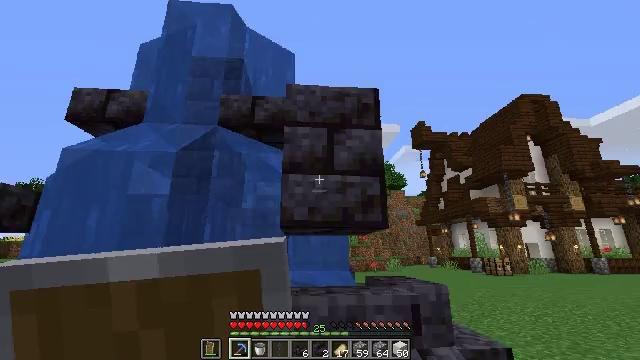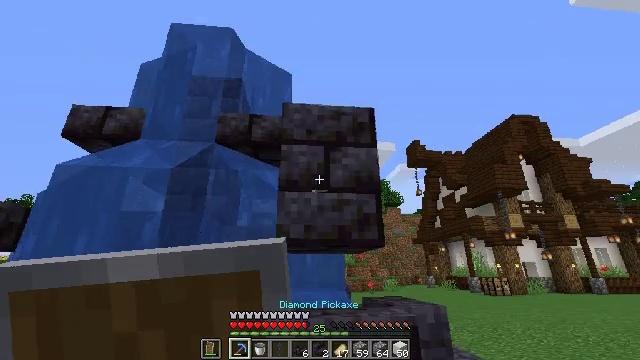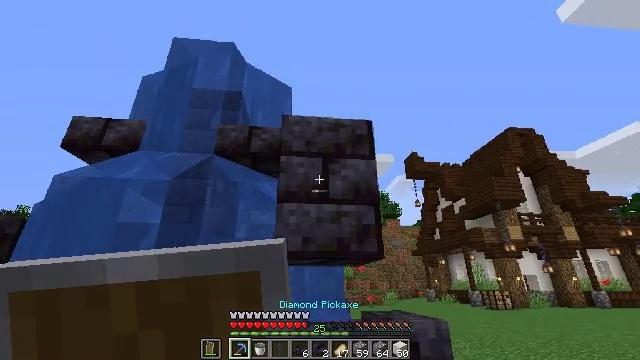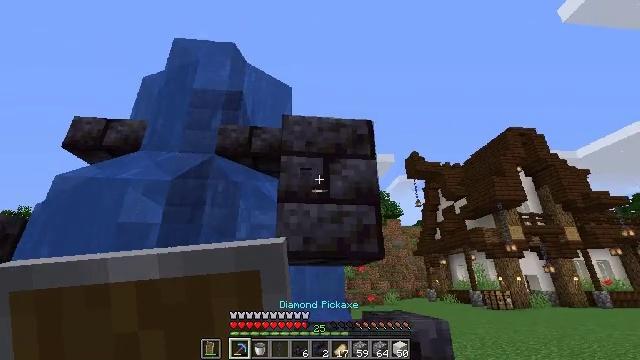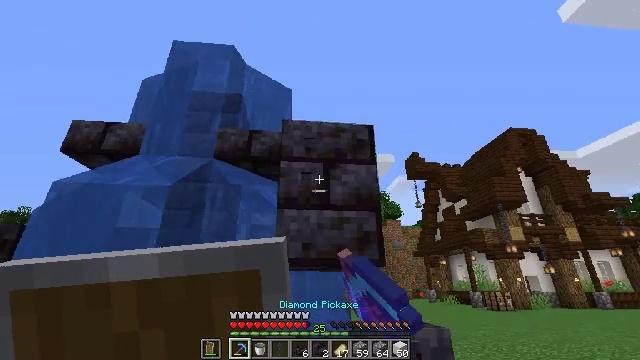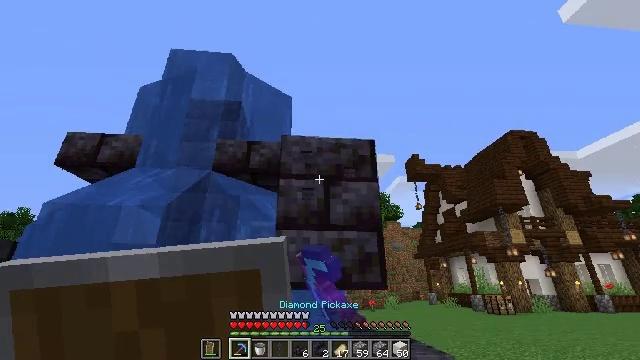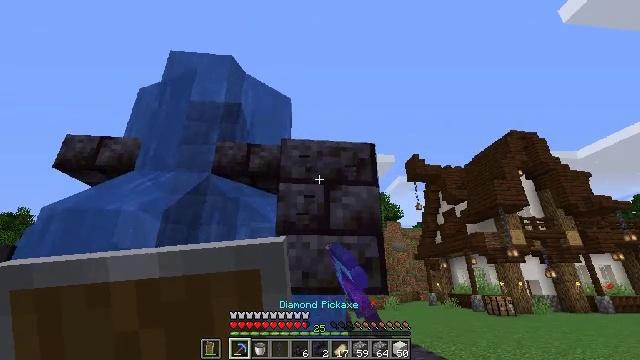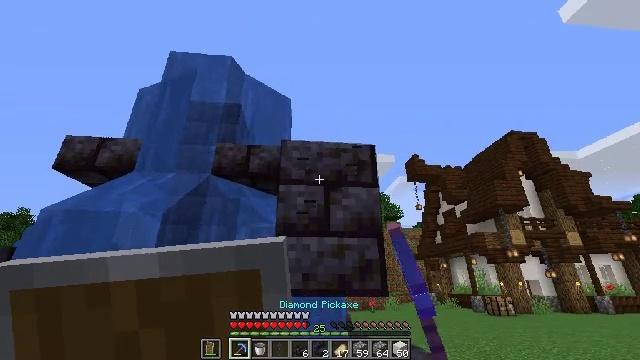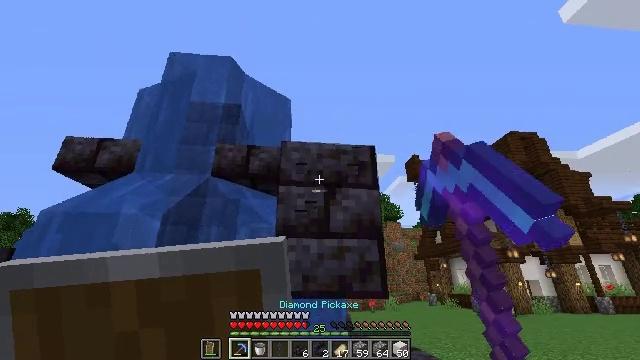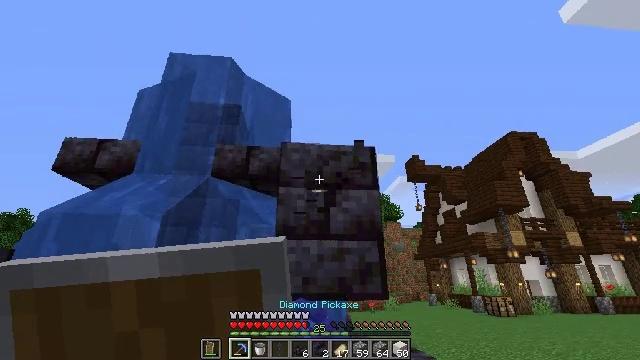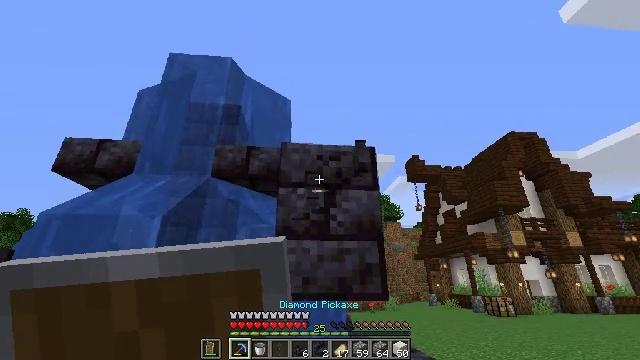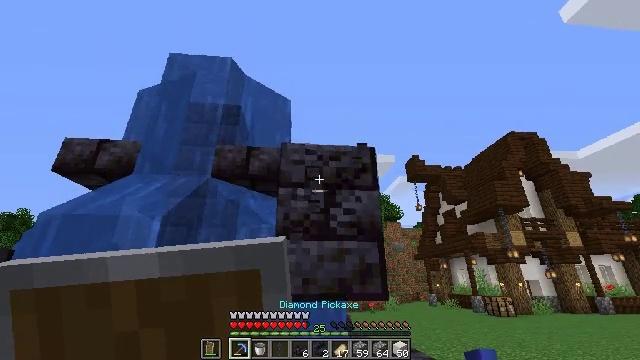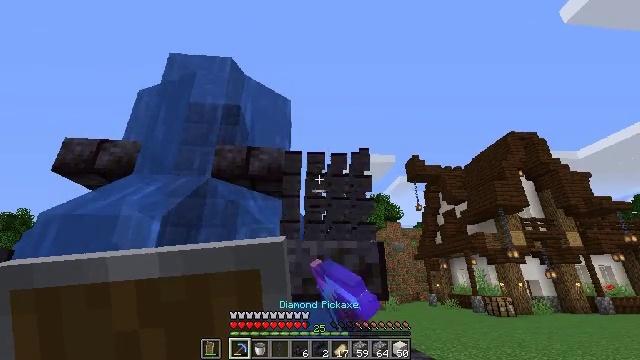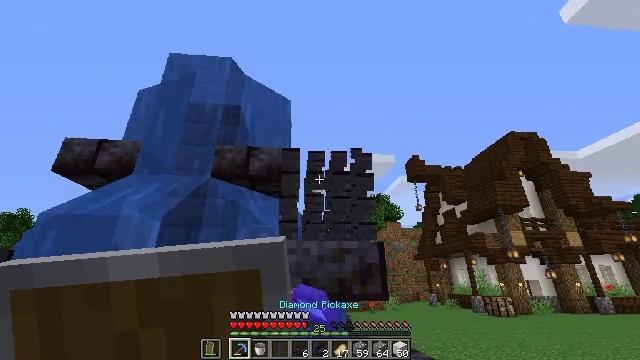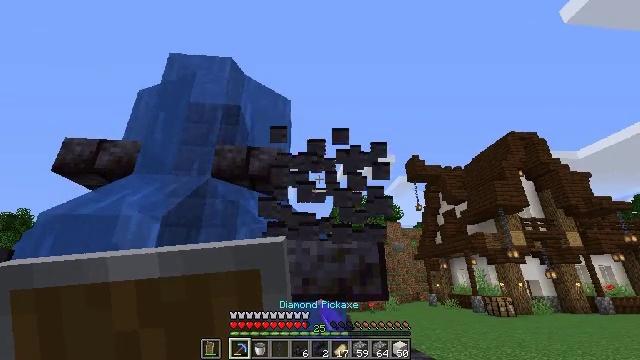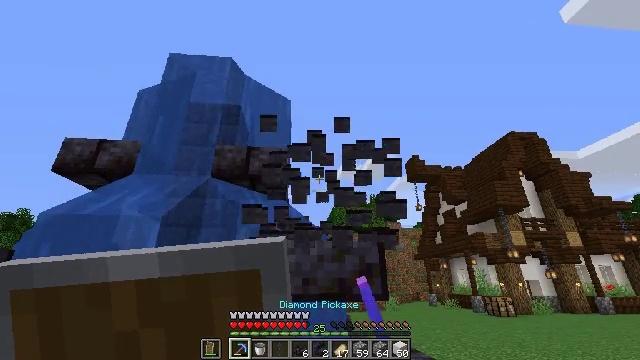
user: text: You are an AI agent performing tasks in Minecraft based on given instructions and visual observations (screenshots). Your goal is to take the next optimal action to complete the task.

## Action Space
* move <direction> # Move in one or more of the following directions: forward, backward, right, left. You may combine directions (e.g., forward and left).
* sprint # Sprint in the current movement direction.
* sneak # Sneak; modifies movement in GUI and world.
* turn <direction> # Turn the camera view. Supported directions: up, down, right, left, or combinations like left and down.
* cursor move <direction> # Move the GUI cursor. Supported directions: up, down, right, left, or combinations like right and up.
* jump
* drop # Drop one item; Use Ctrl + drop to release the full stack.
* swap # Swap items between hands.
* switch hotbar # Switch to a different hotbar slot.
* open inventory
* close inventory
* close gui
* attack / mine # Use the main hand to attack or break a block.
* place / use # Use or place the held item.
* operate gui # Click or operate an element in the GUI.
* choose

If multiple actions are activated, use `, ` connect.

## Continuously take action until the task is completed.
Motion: motion action
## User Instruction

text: Mine the polished blackstone brick slab.
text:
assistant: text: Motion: sneak, turn up, switch to hotbar 1
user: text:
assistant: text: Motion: sneak, turn up, switch to hotbar 1
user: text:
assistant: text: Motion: attack / mine
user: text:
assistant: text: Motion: attack / mine
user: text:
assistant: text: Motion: attack / mine
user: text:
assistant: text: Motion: attack / mine
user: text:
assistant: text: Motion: attack / mine
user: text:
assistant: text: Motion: attack / mine
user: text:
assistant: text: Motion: attack / mine
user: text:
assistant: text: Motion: attack / mine
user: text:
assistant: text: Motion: attack / mine
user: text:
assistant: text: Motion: attack / mine
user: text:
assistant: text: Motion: attack / mine
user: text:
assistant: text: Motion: attack / mine
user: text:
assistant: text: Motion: attack / mine
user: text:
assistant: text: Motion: attack / mine
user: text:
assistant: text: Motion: attack / mine